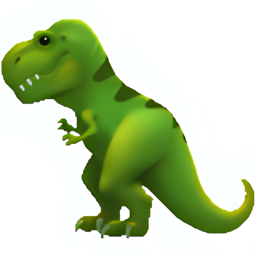
Name: t rex
Emoji: 🦖
Group: Animals & Nature
Sub-group: animal-reptile